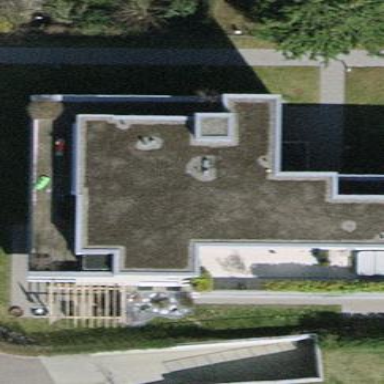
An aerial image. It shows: Building with tile roof.